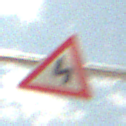
Verkehrszeichen: DoppelkurveZunaechstLinks
Umgebung: Outdoor, Beach
Tageszeit: Midday
Wetter: PartlyCloudy
Licht: Natural
Jahreszeit: NotSpecified
Kontrast: HighContrast